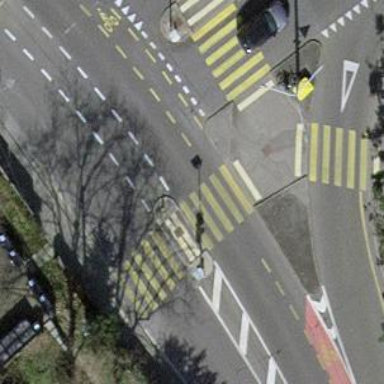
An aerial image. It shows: Uncontrolled zebra crossing with central island.